Question: I am building a cordova app for iOS and I am using Twilio Plugin with the corresponding <URL>.
For some reason, after calling the setup method from Twilio plugin ( which then calls native code ), the app crashes.
Here is the link of stack trace:

The exception I get is 'EXC_BAD_ACCESS'. I know that the problem may not be in cordova because i downloaded phonekit app and it does not crashes.
<URL>
This is cordova plugin I am using:
The method I call is : 'Twilio.Device.setup'
From there, it will execute native code which is in TCPlugin.
jefflinwood - twilio_client_phonegap
I would appreciate any insight on the topic.
Unfortunately, I am still struggling with how to make both sdks work together. I am contacting opentok support to see if the can help.
(EDITED)
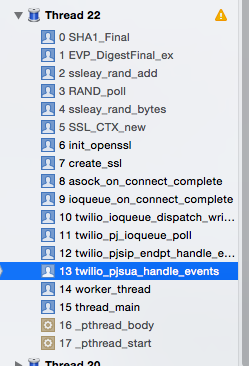
Answer: The solution is simple. Just remove libssl references from project. That way, twilio will use opentok openssl libraries.
In my case, I delete libssl from twilio folder. I was using xCode and was not that simple to exclude it from project, since There is "search libraries path" which looks for all libraries.
Then if you are using Pods, make sure to do not use Pods.config, because it will also look for libssl library.
Hope that helps!